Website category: sports
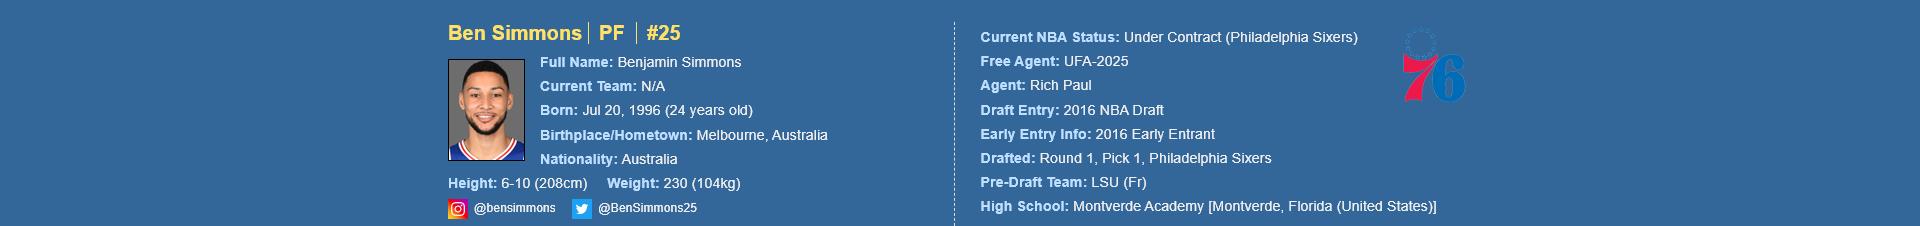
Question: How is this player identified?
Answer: Ben Simmons

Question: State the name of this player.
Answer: Ben Simmons

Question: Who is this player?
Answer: Ben Simmons

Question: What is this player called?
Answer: Ben Simmons

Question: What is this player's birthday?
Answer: Jul 20, 1996

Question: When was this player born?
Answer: Jul 20, 1996

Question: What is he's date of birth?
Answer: Jul 20, 1996

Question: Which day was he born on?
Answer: Jul 20, 1996

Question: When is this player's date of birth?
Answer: Jul 20, 1996

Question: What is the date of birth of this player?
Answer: Jul 20, 1996

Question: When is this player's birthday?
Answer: Jul 20, 1996

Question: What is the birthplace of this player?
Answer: Melbourne, Australia

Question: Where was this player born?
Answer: Melbourne, Australia

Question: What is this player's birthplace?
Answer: Melbourne, Australia

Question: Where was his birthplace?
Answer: Melbourne, Australia

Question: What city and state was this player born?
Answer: Melbourne, Australia

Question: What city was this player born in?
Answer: Melbourne, Australia

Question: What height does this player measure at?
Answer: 6-10 (208cm)

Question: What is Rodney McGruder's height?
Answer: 6-10 (208cm)

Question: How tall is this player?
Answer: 6-10 (208cm)

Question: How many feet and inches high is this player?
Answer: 6-10 (208cm)

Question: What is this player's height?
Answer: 6-10 (208cm)

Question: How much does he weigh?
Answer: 230 (104kg)

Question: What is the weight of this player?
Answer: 230 (104kg)

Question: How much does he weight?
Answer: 230 (104kg)

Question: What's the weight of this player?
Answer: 230 (104kg)

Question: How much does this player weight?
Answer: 230 (104kg)

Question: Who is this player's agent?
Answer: Rich Paul

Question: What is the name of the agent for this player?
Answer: Rich Paul

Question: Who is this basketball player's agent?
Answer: Rich Paul

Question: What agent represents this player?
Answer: Rich Paul

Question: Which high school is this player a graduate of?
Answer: Montverde Academy

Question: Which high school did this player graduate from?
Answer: Montverde Academy

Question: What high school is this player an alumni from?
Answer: Montverde Academy

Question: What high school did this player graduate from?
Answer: Montverde Academy

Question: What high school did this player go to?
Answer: Montverde Academy

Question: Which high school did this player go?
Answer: Montverde Academy